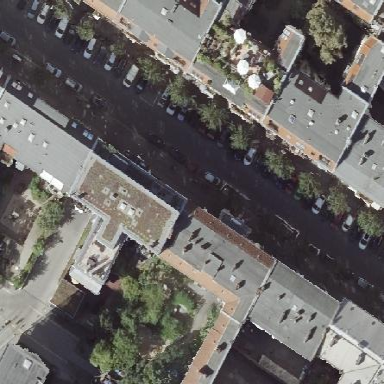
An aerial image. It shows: Residential building with gambrel roof made of red roof tiles. The building itself has grey color.